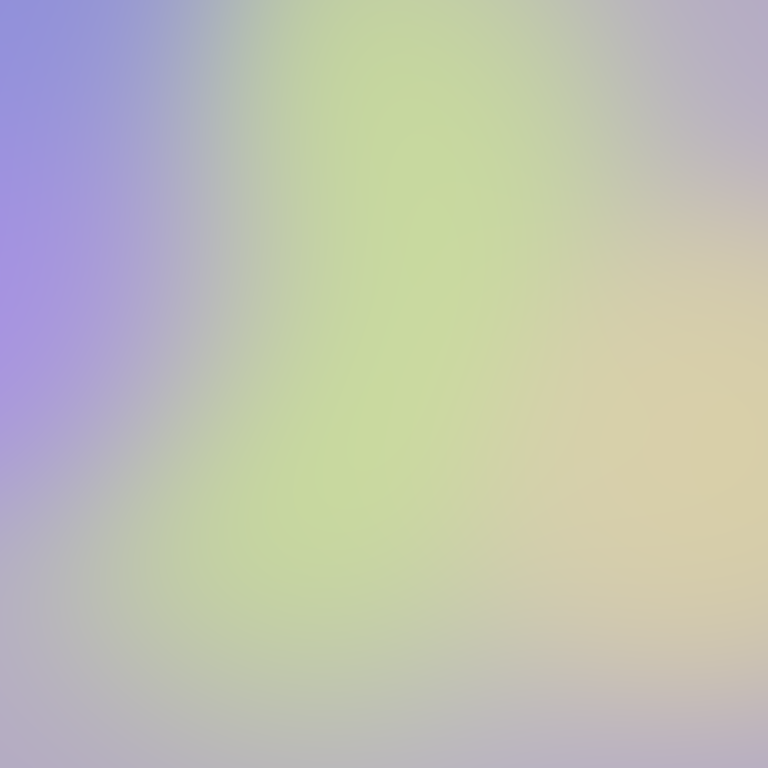
Abstract light effect, smooth gradient from soft green to light purple, calm atmosphere, diffuse light, no room, no furniture, no objects.